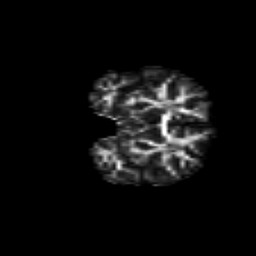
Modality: FA
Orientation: coronal
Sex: female
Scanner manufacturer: siemens
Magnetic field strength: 3 T
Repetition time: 5 s
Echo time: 0.071 s